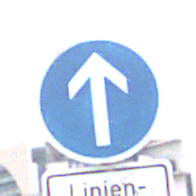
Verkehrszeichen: VorgeschriebeneFahrtrichtungGeradeaus
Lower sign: BesondereFahrzeugeUndTransportgueter2
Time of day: Midday
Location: Outdoor (Suburban)
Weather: Overcast
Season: NotSpecified
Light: Natural